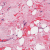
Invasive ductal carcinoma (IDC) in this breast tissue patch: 0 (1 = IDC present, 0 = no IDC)